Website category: book
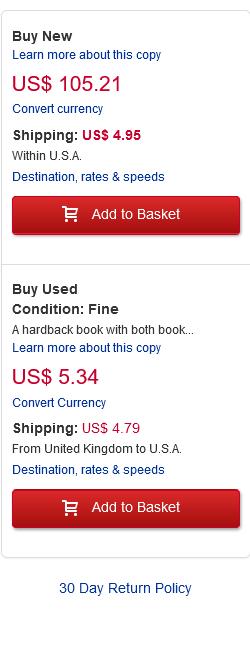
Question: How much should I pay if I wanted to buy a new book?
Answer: US$ 105.21

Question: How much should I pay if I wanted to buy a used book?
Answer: US$ 5.34

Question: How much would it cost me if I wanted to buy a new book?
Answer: US$ 105.21

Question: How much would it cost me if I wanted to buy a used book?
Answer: US$ 5.34

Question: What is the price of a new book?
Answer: US$ 105.21

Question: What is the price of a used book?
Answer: US$ 5.34

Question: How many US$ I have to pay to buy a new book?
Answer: US$ 105.21

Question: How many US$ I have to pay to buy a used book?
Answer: US$ 5.34

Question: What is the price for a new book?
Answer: US$ 105.21

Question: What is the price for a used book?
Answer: US$ 5.34

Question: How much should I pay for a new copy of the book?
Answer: US$ 105.21

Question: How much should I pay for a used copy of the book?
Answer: US$ 5.34

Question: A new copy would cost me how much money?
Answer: US$ 105.21

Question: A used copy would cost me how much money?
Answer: US$ 5.34

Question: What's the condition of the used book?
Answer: Fine

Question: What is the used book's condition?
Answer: Fine

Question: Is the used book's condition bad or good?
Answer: Fine

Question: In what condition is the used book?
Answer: Fine

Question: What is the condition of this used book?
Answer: Fine

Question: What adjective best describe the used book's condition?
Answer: Fine

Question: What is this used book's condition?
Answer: Fine

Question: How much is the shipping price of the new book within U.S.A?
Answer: US$ 4.95

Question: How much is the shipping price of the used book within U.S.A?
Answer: US$ 4.79

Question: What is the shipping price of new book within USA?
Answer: US$ 4.95

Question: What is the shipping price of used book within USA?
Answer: US$ 4.79

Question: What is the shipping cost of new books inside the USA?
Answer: US$ 4.95

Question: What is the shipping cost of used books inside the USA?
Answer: US$ 4.79

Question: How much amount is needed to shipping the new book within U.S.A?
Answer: US$ 4.95

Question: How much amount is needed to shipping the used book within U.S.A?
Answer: US$ 4.79

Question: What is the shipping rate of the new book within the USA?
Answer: US$ 4.95

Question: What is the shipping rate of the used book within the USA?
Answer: US$ 4.79

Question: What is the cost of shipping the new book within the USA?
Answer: US$ 4.95

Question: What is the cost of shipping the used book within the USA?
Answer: US$ 4.79

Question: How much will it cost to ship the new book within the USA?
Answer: US$ 4.95

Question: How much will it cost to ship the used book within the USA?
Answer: US$ 4.79